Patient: sex M, age 66
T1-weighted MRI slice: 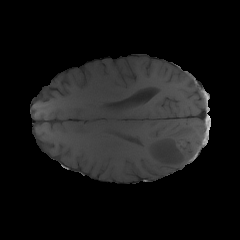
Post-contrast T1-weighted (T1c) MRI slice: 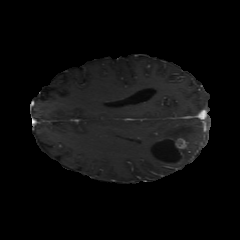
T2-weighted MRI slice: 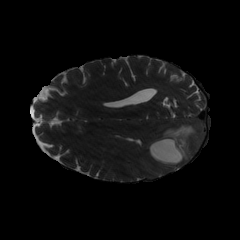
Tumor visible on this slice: yes
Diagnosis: Glioblastoma, IDH-wildtype
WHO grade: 4